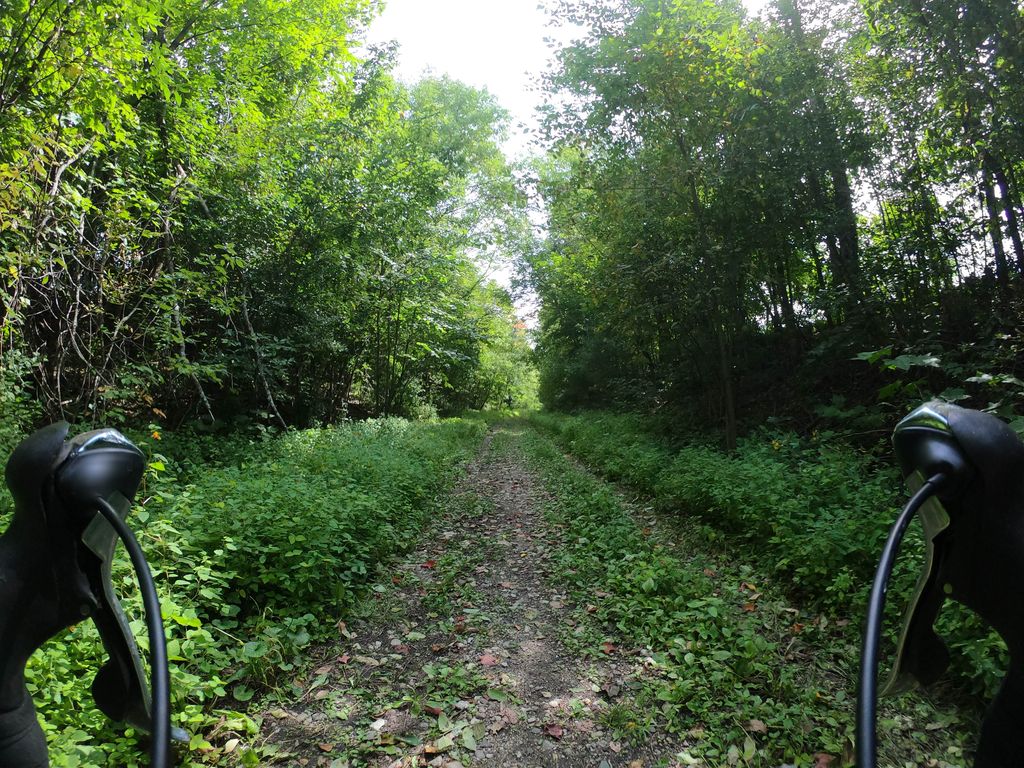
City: ottawa-gatineau